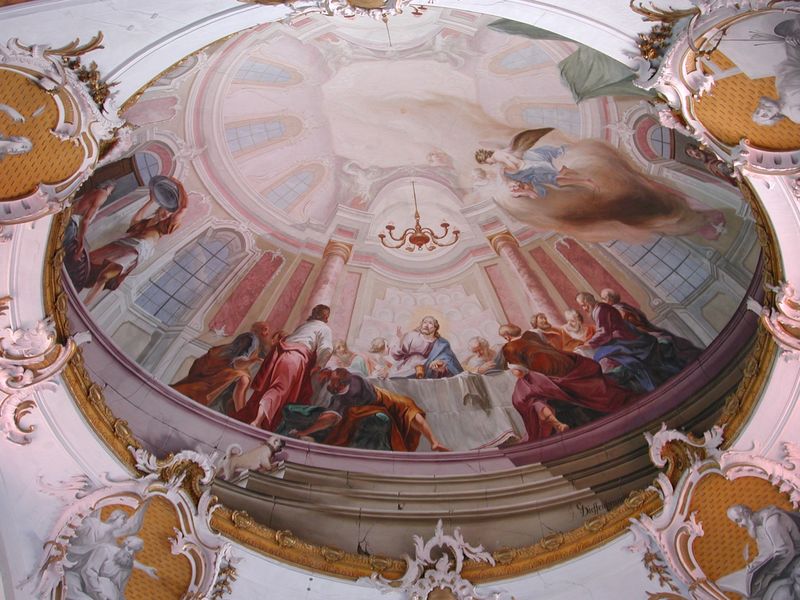
Titel: Deckenfresken
Künstler: Johann Georg Dieffenbrunner
Standort: Gutenzell, St. Kosmas und Damian (EU - D - BW)
Schlagwörter: blau, himmel, weiß, bunt, fenster, marmor, säule, säulen, hund, rot, tuch, wolke, architektur, barock, schale, innenraum, kirche, gold, decke, rosa, rund, engel, relief, kuppel, treppe, wandmalerei, kronleuchter, stuck, stufen, kerzenleuchter, christus, jesus, christlich, kapelle, heilige, deckengemälde, fresko, abendmahl, jünger, illusion, petrus, deckenmalerei, oculus, neuzeit, süddeutsch, apostel, illusionistisch, judas, abendmal, kartuschen, paulus, illusionismus, echt, michael angelo, gole, illusorisch